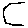
Label: hexagon